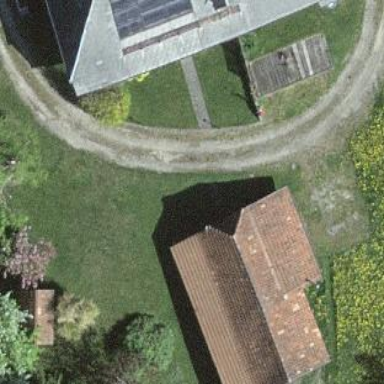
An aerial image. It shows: Rural barn.